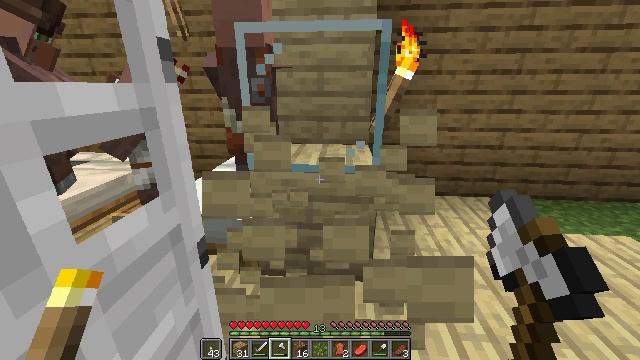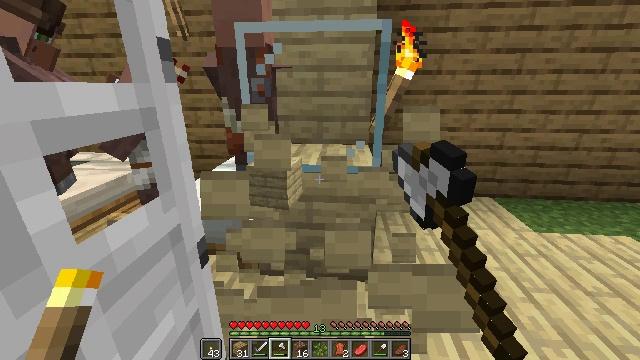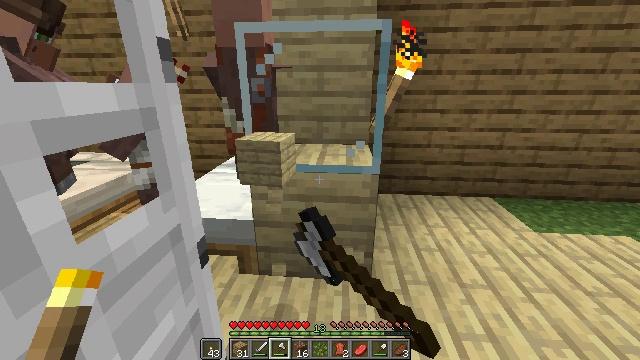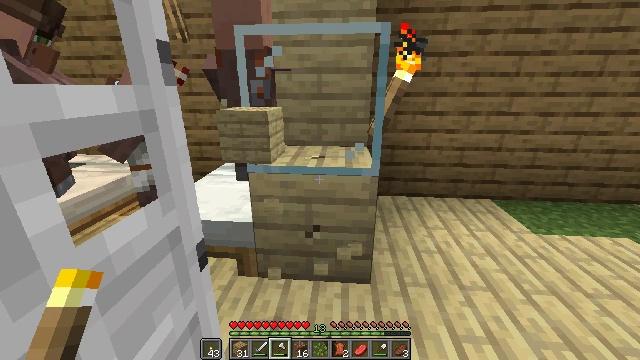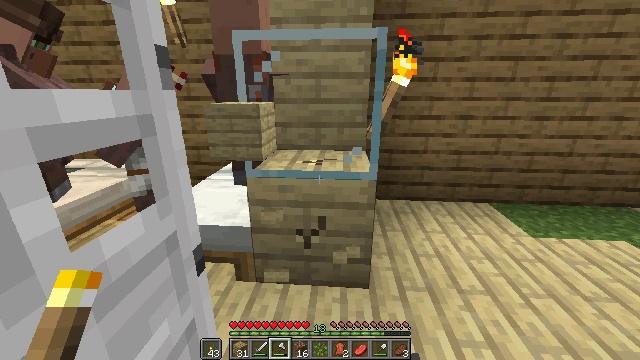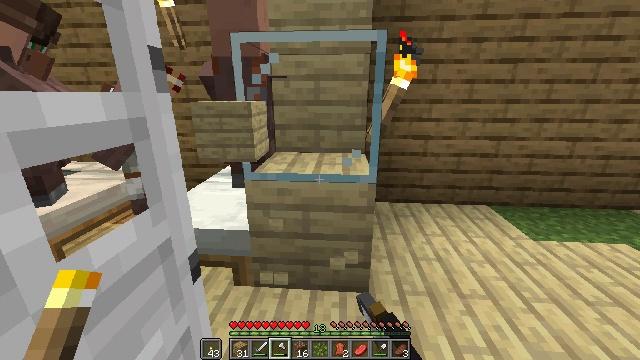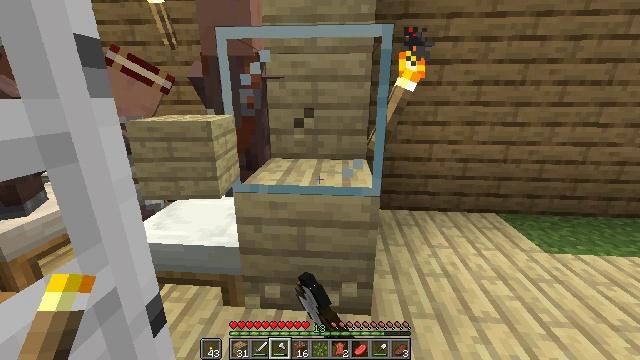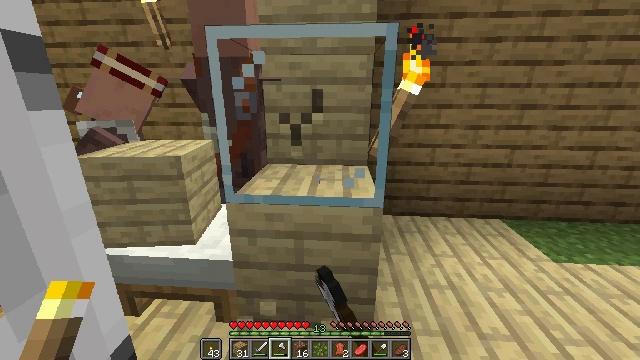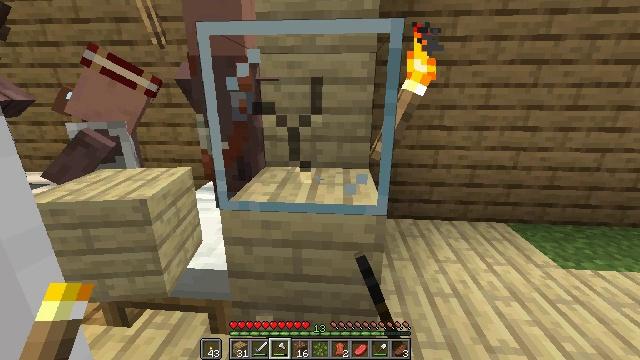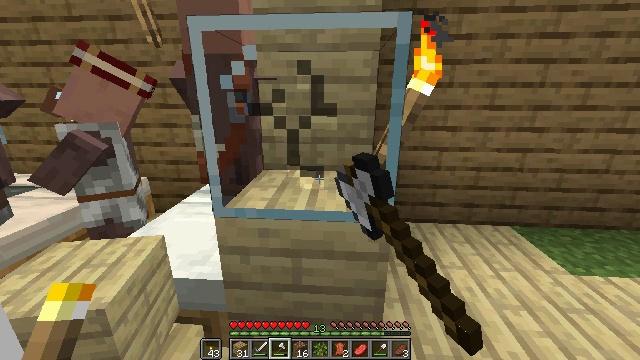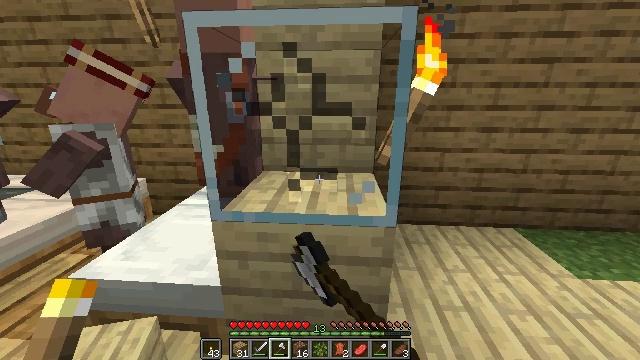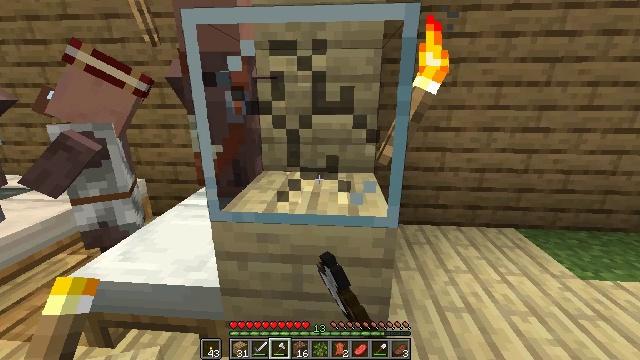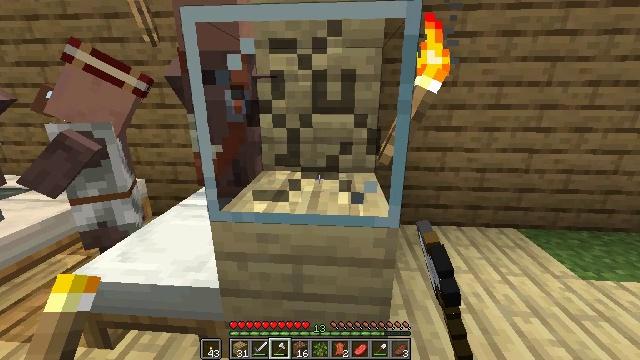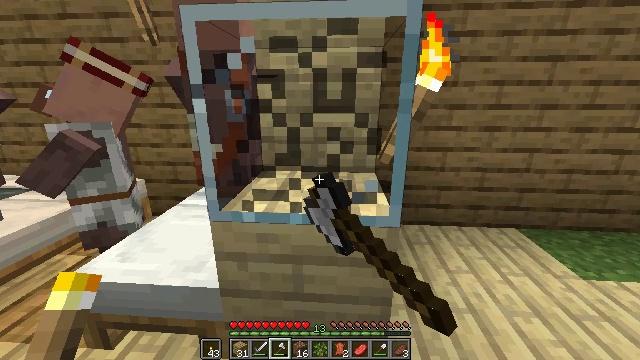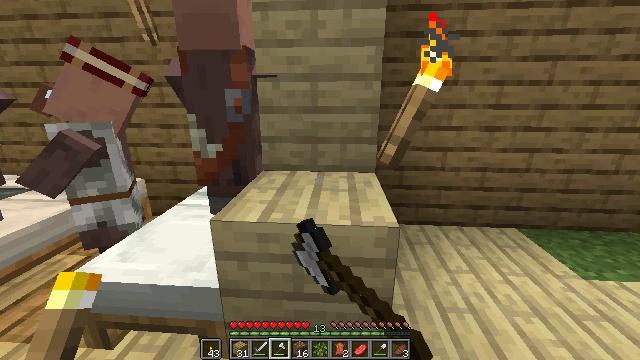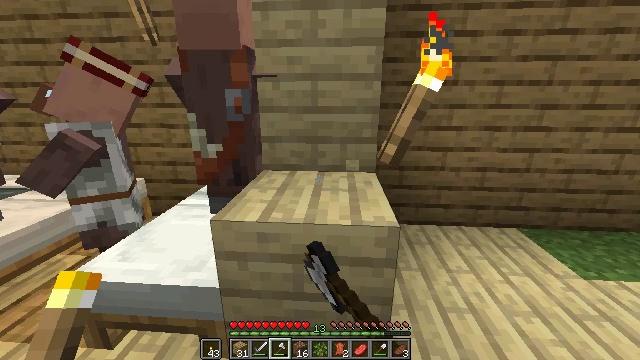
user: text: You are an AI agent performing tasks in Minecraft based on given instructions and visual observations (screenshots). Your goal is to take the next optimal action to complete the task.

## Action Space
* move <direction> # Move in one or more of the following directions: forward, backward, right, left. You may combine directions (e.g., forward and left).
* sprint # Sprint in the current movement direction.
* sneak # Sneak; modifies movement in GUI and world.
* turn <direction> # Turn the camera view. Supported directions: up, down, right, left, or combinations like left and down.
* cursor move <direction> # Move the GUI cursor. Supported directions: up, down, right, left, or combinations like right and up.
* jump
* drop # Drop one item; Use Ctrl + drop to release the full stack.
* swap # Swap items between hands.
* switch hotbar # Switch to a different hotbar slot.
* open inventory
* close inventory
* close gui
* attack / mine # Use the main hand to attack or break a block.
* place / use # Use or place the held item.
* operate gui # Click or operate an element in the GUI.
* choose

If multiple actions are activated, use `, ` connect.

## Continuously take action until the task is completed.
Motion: motion action
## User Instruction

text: Remove the glass to use the space.
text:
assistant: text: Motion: attack / mine
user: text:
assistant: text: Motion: attack / mine
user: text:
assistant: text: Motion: attack / mine
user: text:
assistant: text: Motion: attack / mine
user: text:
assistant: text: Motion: move forward, attack / mine
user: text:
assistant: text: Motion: move forward, attack / mine
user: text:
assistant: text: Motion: move forward, attack / mine
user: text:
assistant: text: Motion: attack / mine
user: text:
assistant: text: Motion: attack / mine
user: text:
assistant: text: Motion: attack / mine
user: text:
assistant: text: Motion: attack / mine
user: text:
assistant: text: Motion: attack / mine
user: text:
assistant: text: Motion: attack / mine
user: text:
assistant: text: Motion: attack / mine
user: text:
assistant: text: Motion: attack / mine
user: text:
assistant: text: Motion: attack / mine
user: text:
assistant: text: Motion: attack / mine
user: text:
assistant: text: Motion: attack / mine
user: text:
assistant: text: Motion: attack / mine